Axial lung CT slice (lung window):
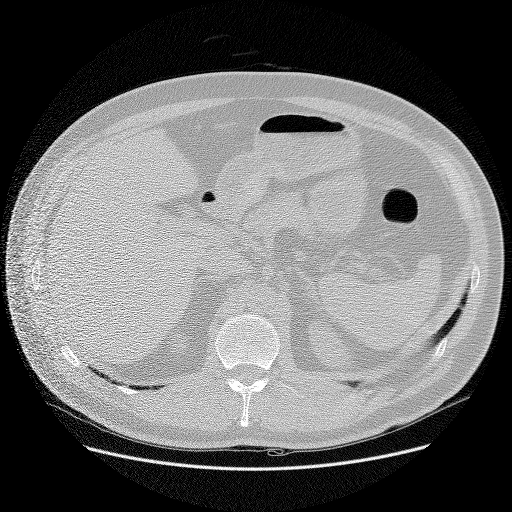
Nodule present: no